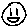
Label: smiley face